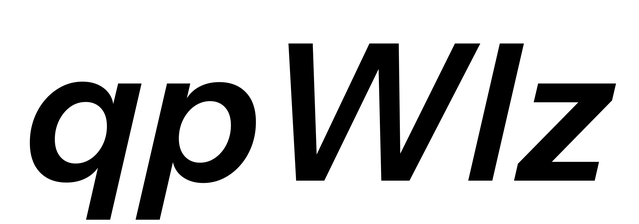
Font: InstrumentSans-Italic_SemiBold_Italic